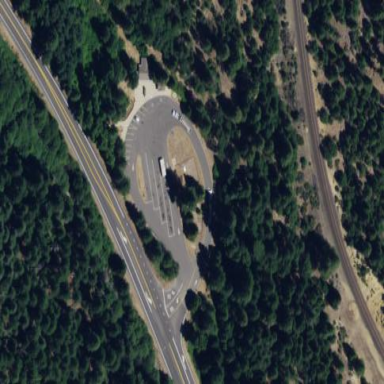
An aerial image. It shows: Rest area on the road with picnic tables.